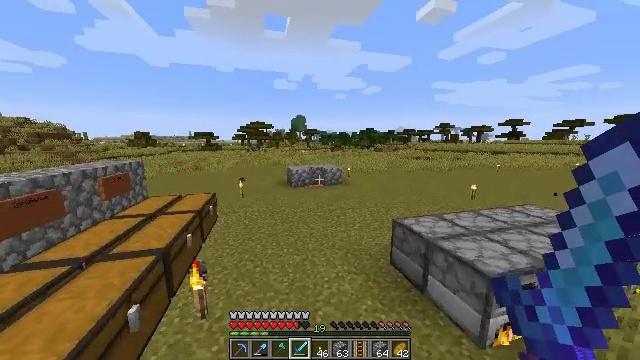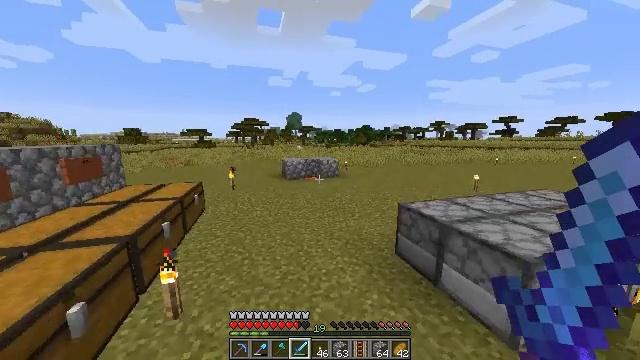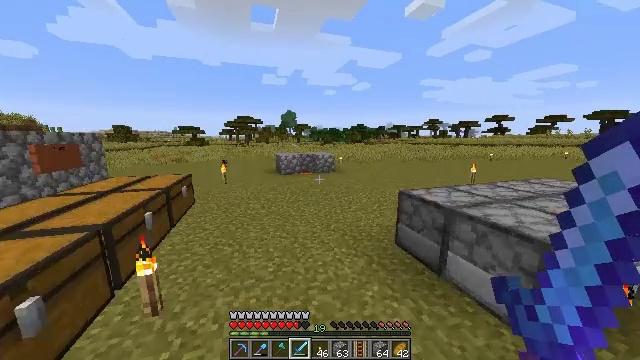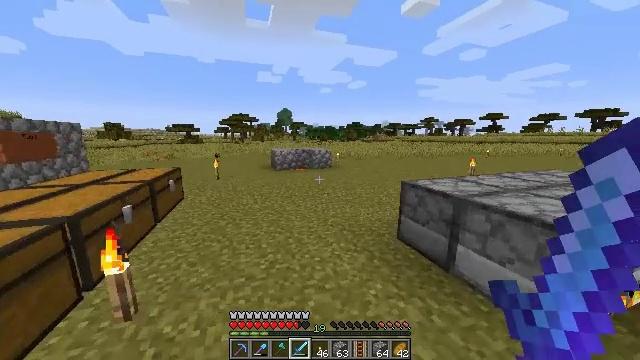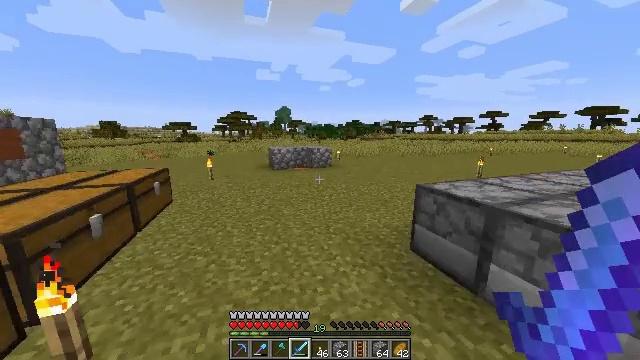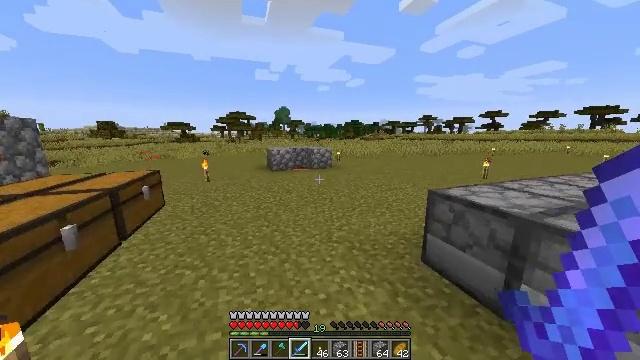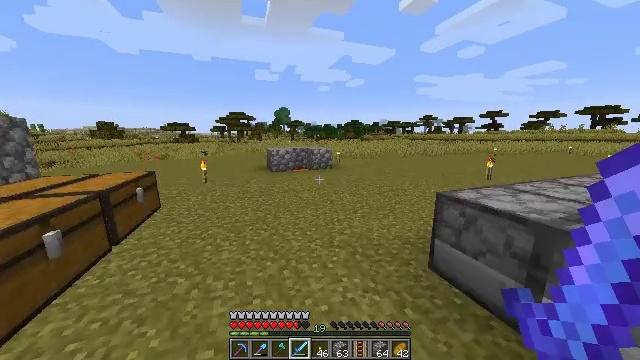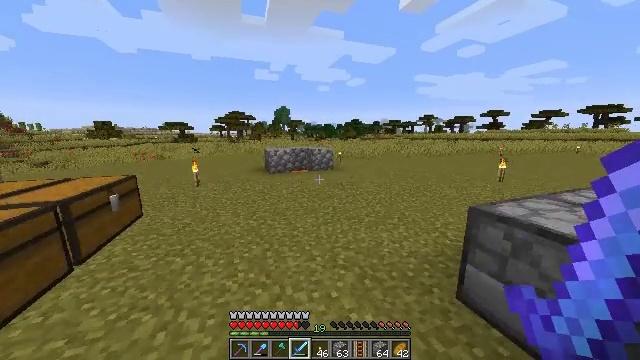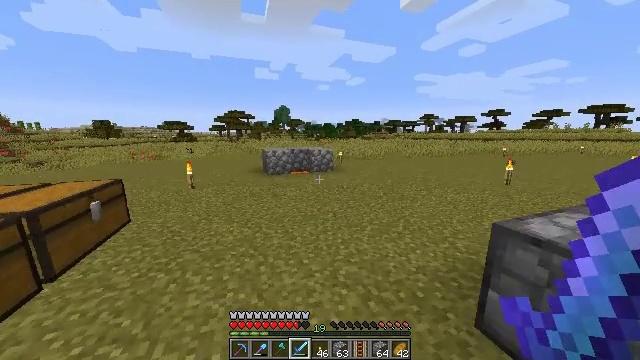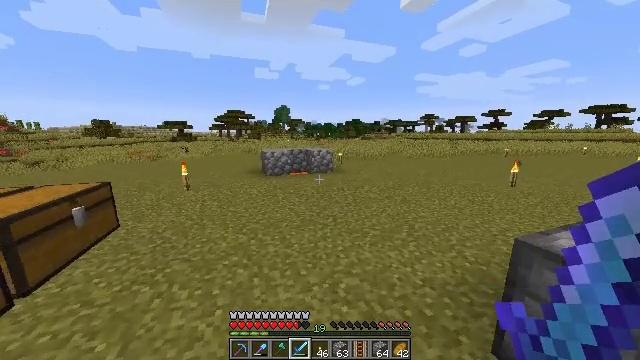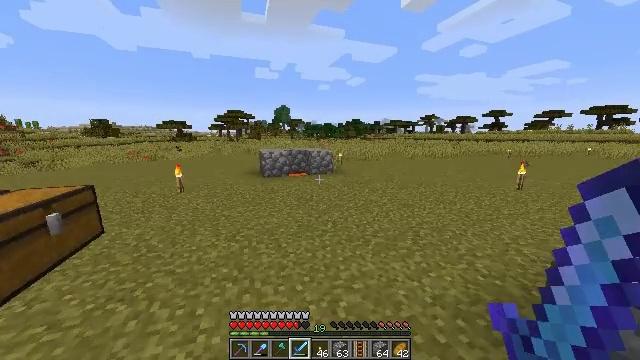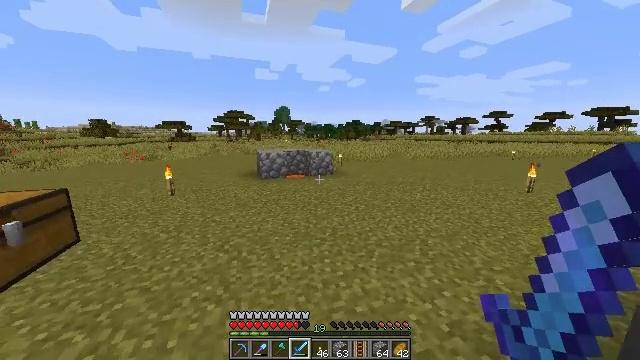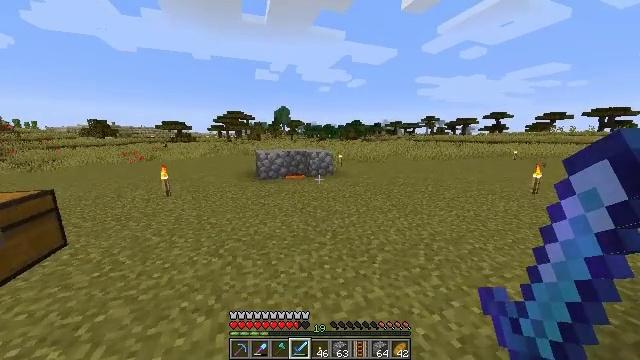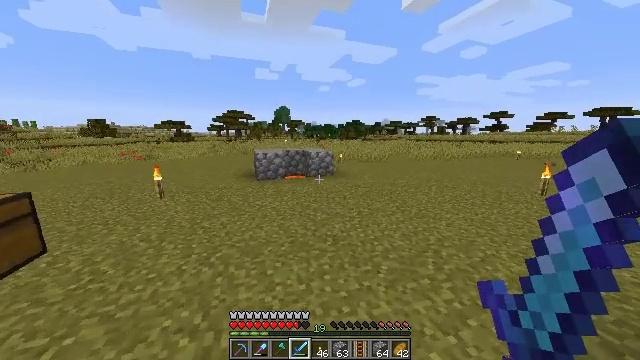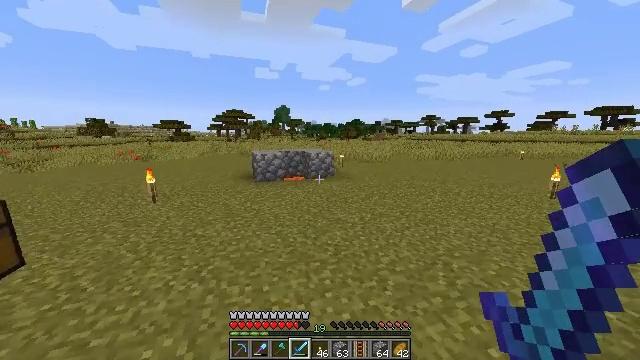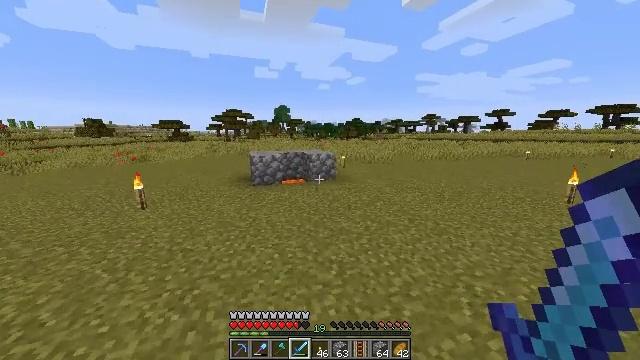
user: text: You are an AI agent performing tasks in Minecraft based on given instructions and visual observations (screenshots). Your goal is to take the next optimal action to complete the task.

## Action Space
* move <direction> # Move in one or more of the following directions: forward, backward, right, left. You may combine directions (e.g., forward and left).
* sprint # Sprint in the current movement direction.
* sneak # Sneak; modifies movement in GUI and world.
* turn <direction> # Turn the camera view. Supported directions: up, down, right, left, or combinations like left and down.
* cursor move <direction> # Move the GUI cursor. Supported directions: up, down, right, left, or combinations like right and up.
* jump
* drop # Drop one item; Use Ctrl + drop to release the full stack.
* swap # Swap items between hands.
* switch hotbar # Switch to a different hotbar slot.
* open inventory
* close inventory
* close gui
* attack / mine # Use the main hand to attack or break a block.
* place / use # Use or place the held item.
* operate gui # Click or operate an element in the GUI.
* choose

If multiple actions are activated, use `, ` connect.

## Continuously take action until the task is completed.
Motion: motion action
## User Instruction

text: Remove a granite from the inventory.
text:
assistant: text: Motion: move forward, sprint, turn right
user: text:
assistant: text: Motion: move forward, sprint, turn right
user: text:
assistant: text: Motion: move forward, sprint, turn right
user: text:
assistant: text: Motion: move forward, sprint
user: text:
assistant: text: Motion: move forward, sprint
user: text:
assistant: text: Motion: move forward, sprint
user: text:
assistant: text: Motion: move forward, sprint
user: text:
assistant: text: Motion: move forward, sprint
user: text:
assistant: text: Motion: move forward, sprint
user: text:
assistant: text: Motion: move forward, sprint
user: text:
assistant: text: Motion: move forward, sprint
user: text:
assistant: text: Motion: move forward, sprint
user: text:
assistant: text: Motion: move forward, sprint
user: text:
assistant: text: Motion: move forward, sprint
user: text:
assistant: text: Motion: move forward, sprint
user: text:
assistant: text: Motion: move forward, sprint
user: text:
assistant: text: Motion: move forward, sprint
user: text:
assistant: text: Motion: move forward, sprint
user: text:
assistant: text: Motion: move forward, sprint
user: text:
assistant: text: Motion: move forward, sprint
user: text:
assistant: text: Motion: move forward, sprint
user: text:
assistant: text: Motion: move forward, sprint
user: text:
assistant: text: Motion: move forward, sprint
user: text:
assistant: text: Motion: move forward, sprint
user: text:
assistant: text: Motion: move forward, sprint
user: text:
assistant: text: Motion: move forward, sprint
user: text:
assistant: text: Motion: move forward, sprint
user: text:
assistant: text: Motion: move forward, sprint
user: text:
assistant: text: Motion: move forward
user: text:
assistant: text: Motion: move forward, turn left